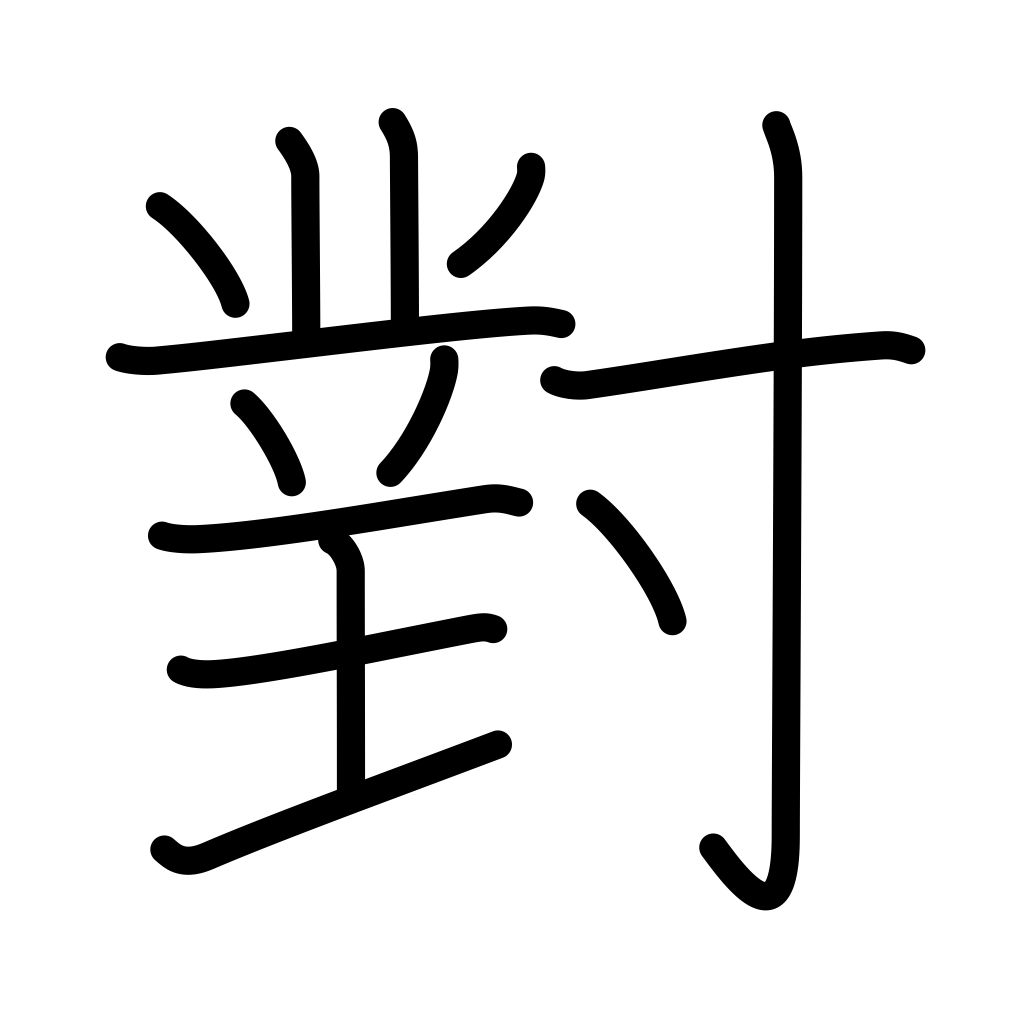
Meaning: correct, right, facing, opposed